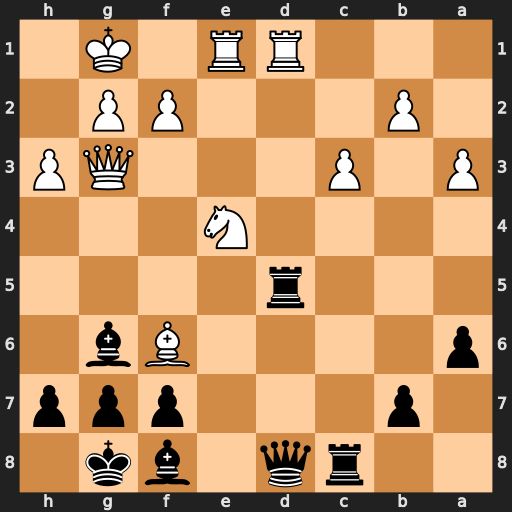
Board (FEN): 2rq1bk1/1p3ppp/p4Bb1/3r4/4N3/P1P3QP/1P3PP1/3RR1K1
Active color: b
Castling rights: -
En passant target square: -
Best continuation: Rxd1 Bxd8 Rxe1+